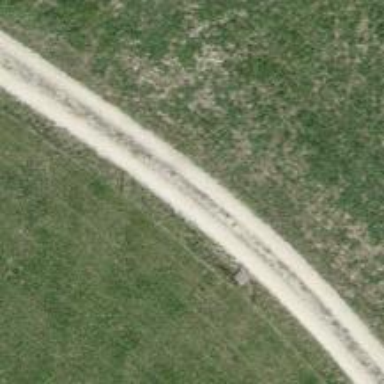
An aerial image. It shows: Compacted track with grade2 surface.